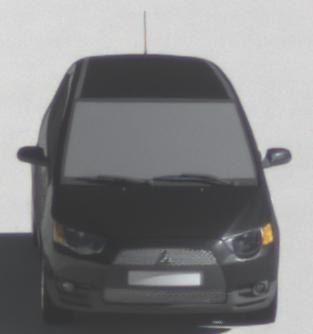
Make: Mitsubishi
Model: Colt 1.1
Detailed model: Colt (VI)
Model produced from: 2008/11
Model produced until: 2010/10
Doors: 3
Color: black
Road condition: dry road
Daytime: morning or afternoon
Contrast: high contrast